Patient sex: M
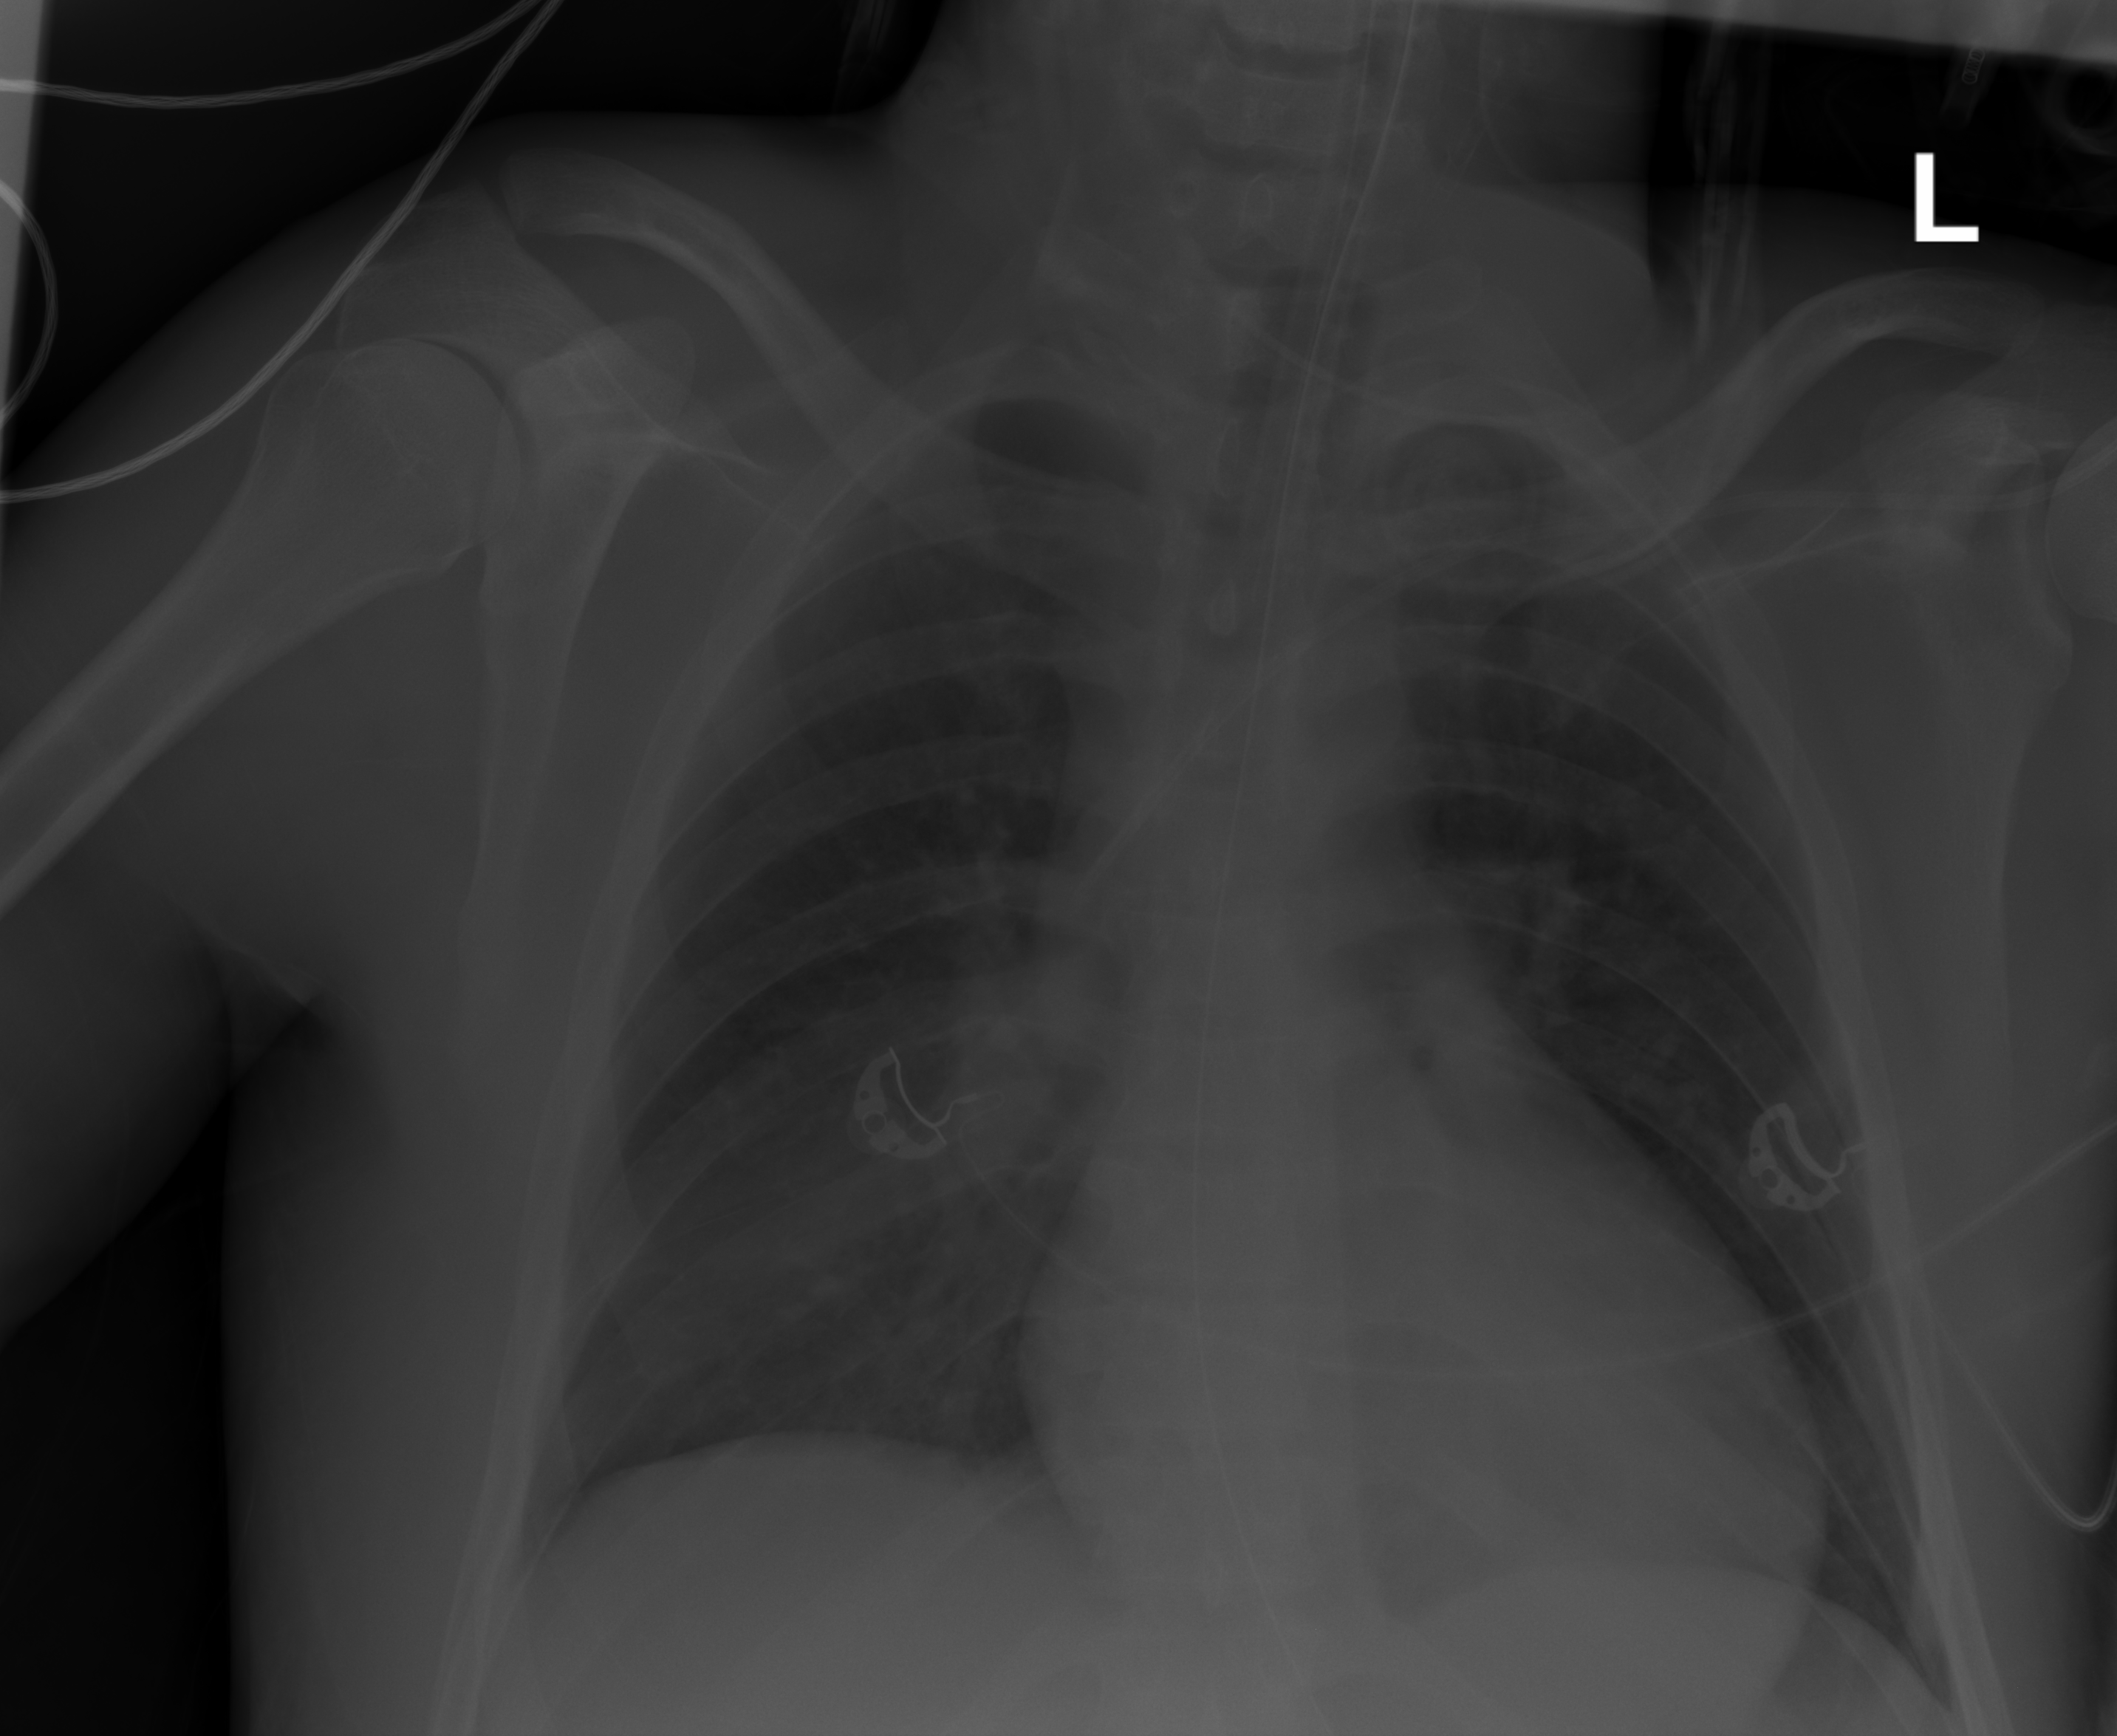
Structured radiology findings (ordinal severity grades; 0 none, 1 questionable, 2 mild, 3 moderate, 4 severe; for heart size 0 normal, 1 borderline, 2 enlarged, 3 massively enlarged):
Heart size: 2
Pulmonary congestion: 0
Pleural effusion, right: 2
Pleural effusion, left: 0
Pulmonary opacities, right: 0
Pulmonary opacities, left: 0
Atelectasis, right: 2
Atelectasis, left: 0